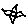
Label: flower